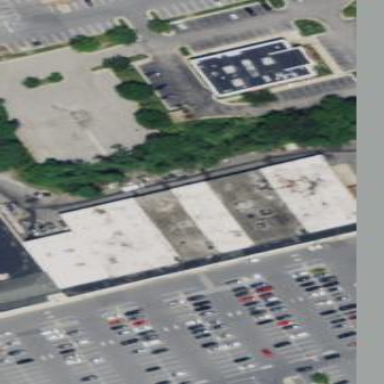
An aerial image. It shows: Flat-roofed retail building.